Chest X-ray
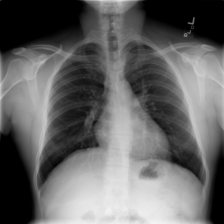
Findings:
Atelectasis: negative
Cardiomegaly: negative
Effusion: negative
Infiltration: negative
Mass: negative
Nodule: negative
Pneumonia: negative
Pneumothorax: negative
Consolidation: negative
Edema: negative
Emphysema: negative
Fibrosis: negative
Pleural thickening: negative
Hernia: negative